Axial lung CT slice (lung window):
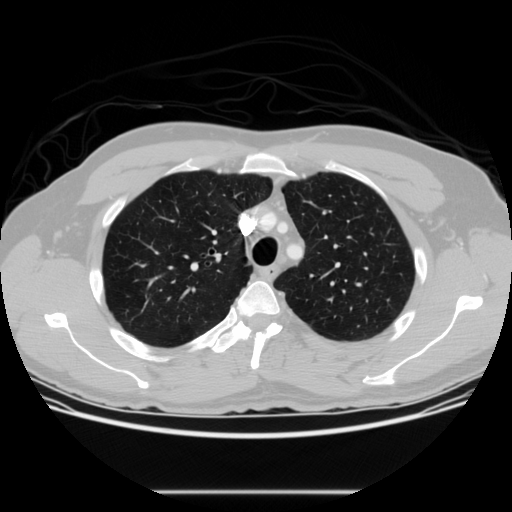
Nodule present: no